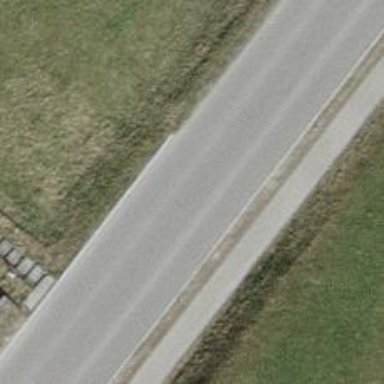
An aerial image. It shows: Tertiary road with asphalt surface.